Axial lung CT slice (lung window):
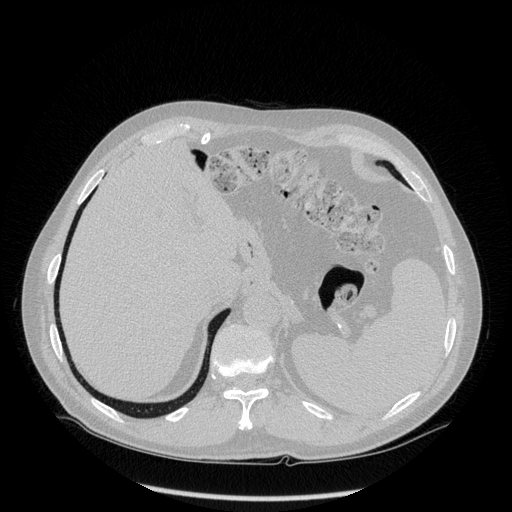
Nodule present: no